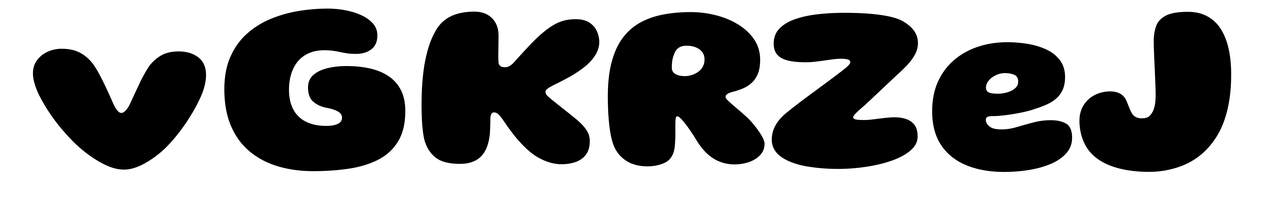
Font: Gluten_ExtraBold